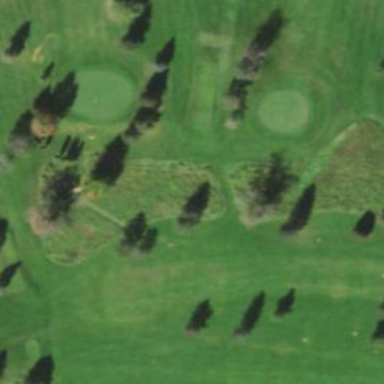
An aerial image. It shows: Golf rough area.